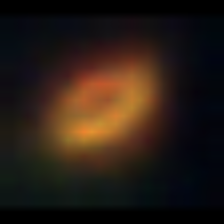
Taxon: NanoPlankton
Group: Other